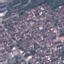
Land use / land cover class: Residential